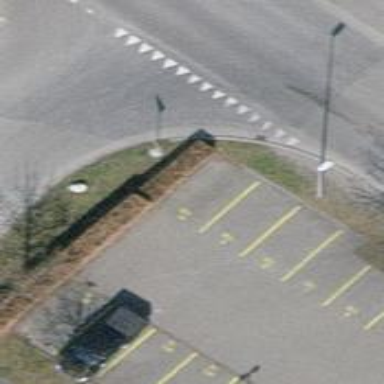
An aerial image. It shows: Road serving as parking aisle.